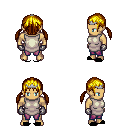
a pixel art fantasy rpg character, male body template, human, tanned skin, white tunic, magenta pants, blonde twin-tailed hairstyle, silver tiara, metal gloves, black slippers, four views (front, back, left, right), 2x2 character sprite sheet, small pixel art, hard edges, no anti-aliasing